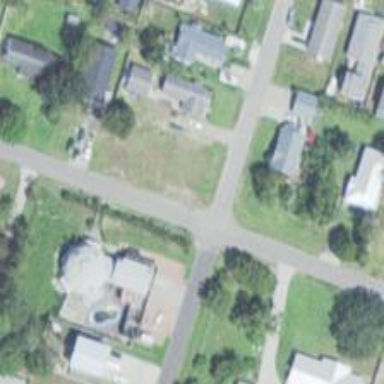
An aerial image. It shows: Residential road with commercial abutters.